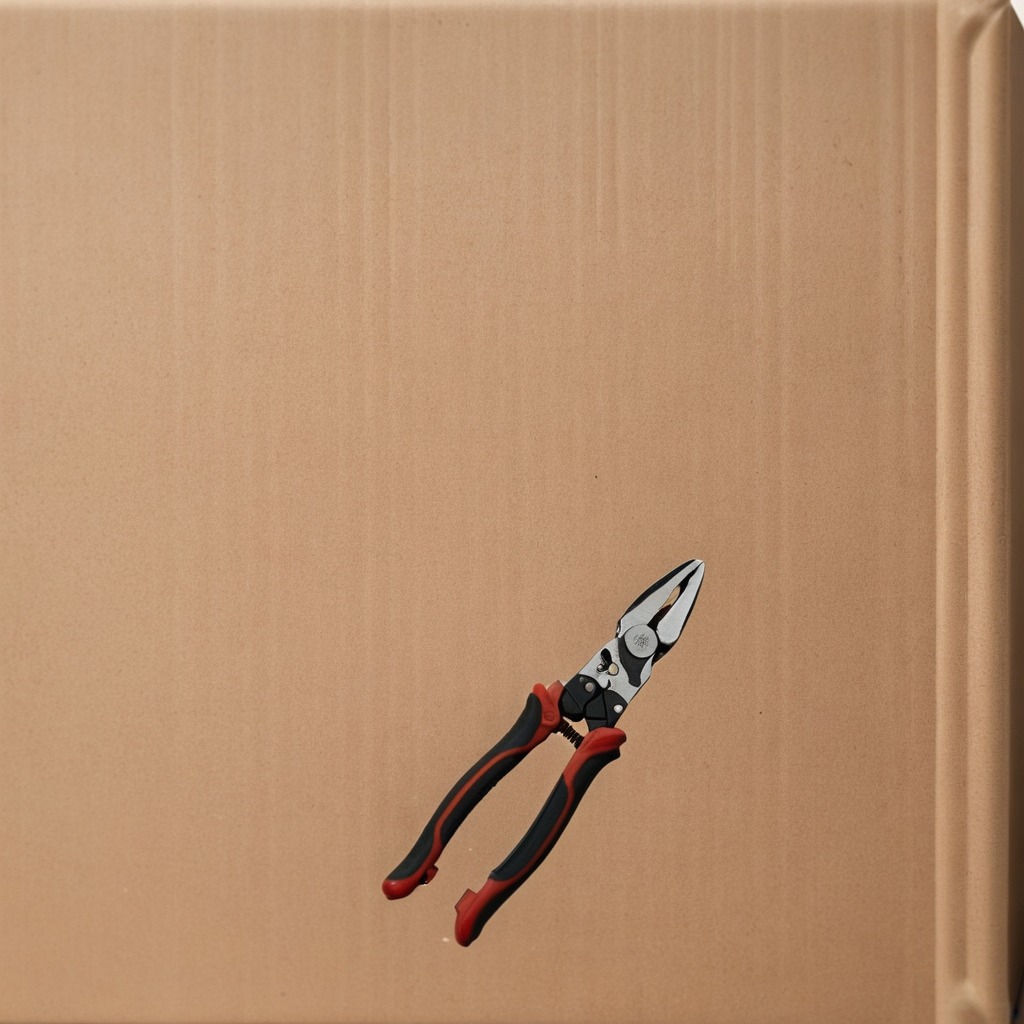
A plier lying on the cardboard box surface in an outdoor workshop during daytime bright natural light soft shadows slightly creased but